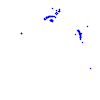
Particle: pion